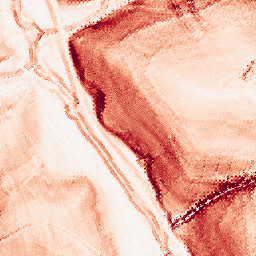
Category: morphological
Decomposition family: morphological_gradient
Decomposition parameters: size: 3
shape: diamond
Upsampling method: regularized
Upsampling parameters: scale: 2
lambda_reg: 0.1
Upsampling scale: 2